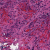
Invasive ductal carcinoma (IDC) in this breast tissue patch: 0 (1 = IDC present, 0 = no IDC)